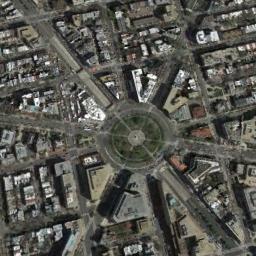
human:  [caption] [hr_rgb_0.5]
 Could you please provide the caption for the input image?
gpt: There are many bifurcation roads with many moving and waiting vehicles, And many neatly arranged tall buildings and some trees around the roundabout .

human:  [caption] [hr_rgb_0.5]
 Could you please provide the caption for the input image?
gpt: There are many buildings around the roundabout .

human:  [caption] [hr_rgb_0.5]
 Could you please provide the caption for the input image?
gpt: The roundabout is next to buildings .

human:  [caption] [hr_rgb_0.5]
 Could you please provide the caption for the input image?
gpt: The roundabout with some exits and entrances is surrounded by lots of buildings and a lawn is in the middle of the roundabout .

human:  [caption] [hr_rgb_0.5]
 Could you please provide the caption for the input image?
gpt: There are many buildings around the roundabout .